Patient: sex M, age 72
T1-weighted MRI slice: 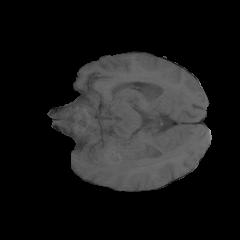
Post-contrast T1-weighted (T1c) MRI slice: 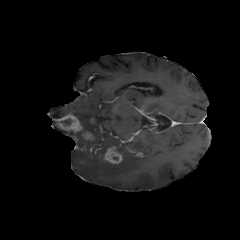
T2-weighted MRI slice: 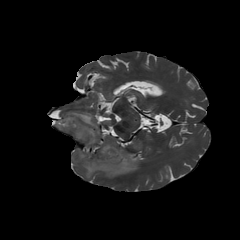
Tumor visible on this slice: yes
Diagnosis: Glioblastoma, IDH-wildtype
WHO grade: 4